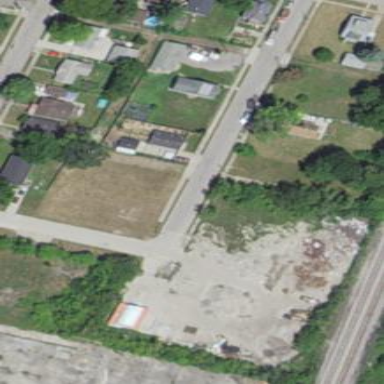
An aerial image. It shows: Brownfield site.